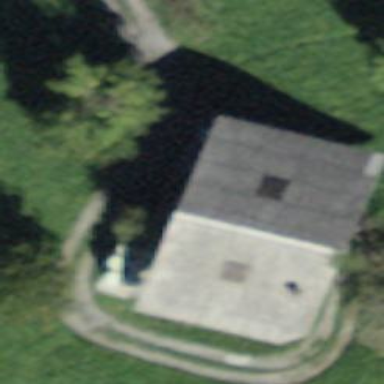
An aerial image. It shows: Barn.